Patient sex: M
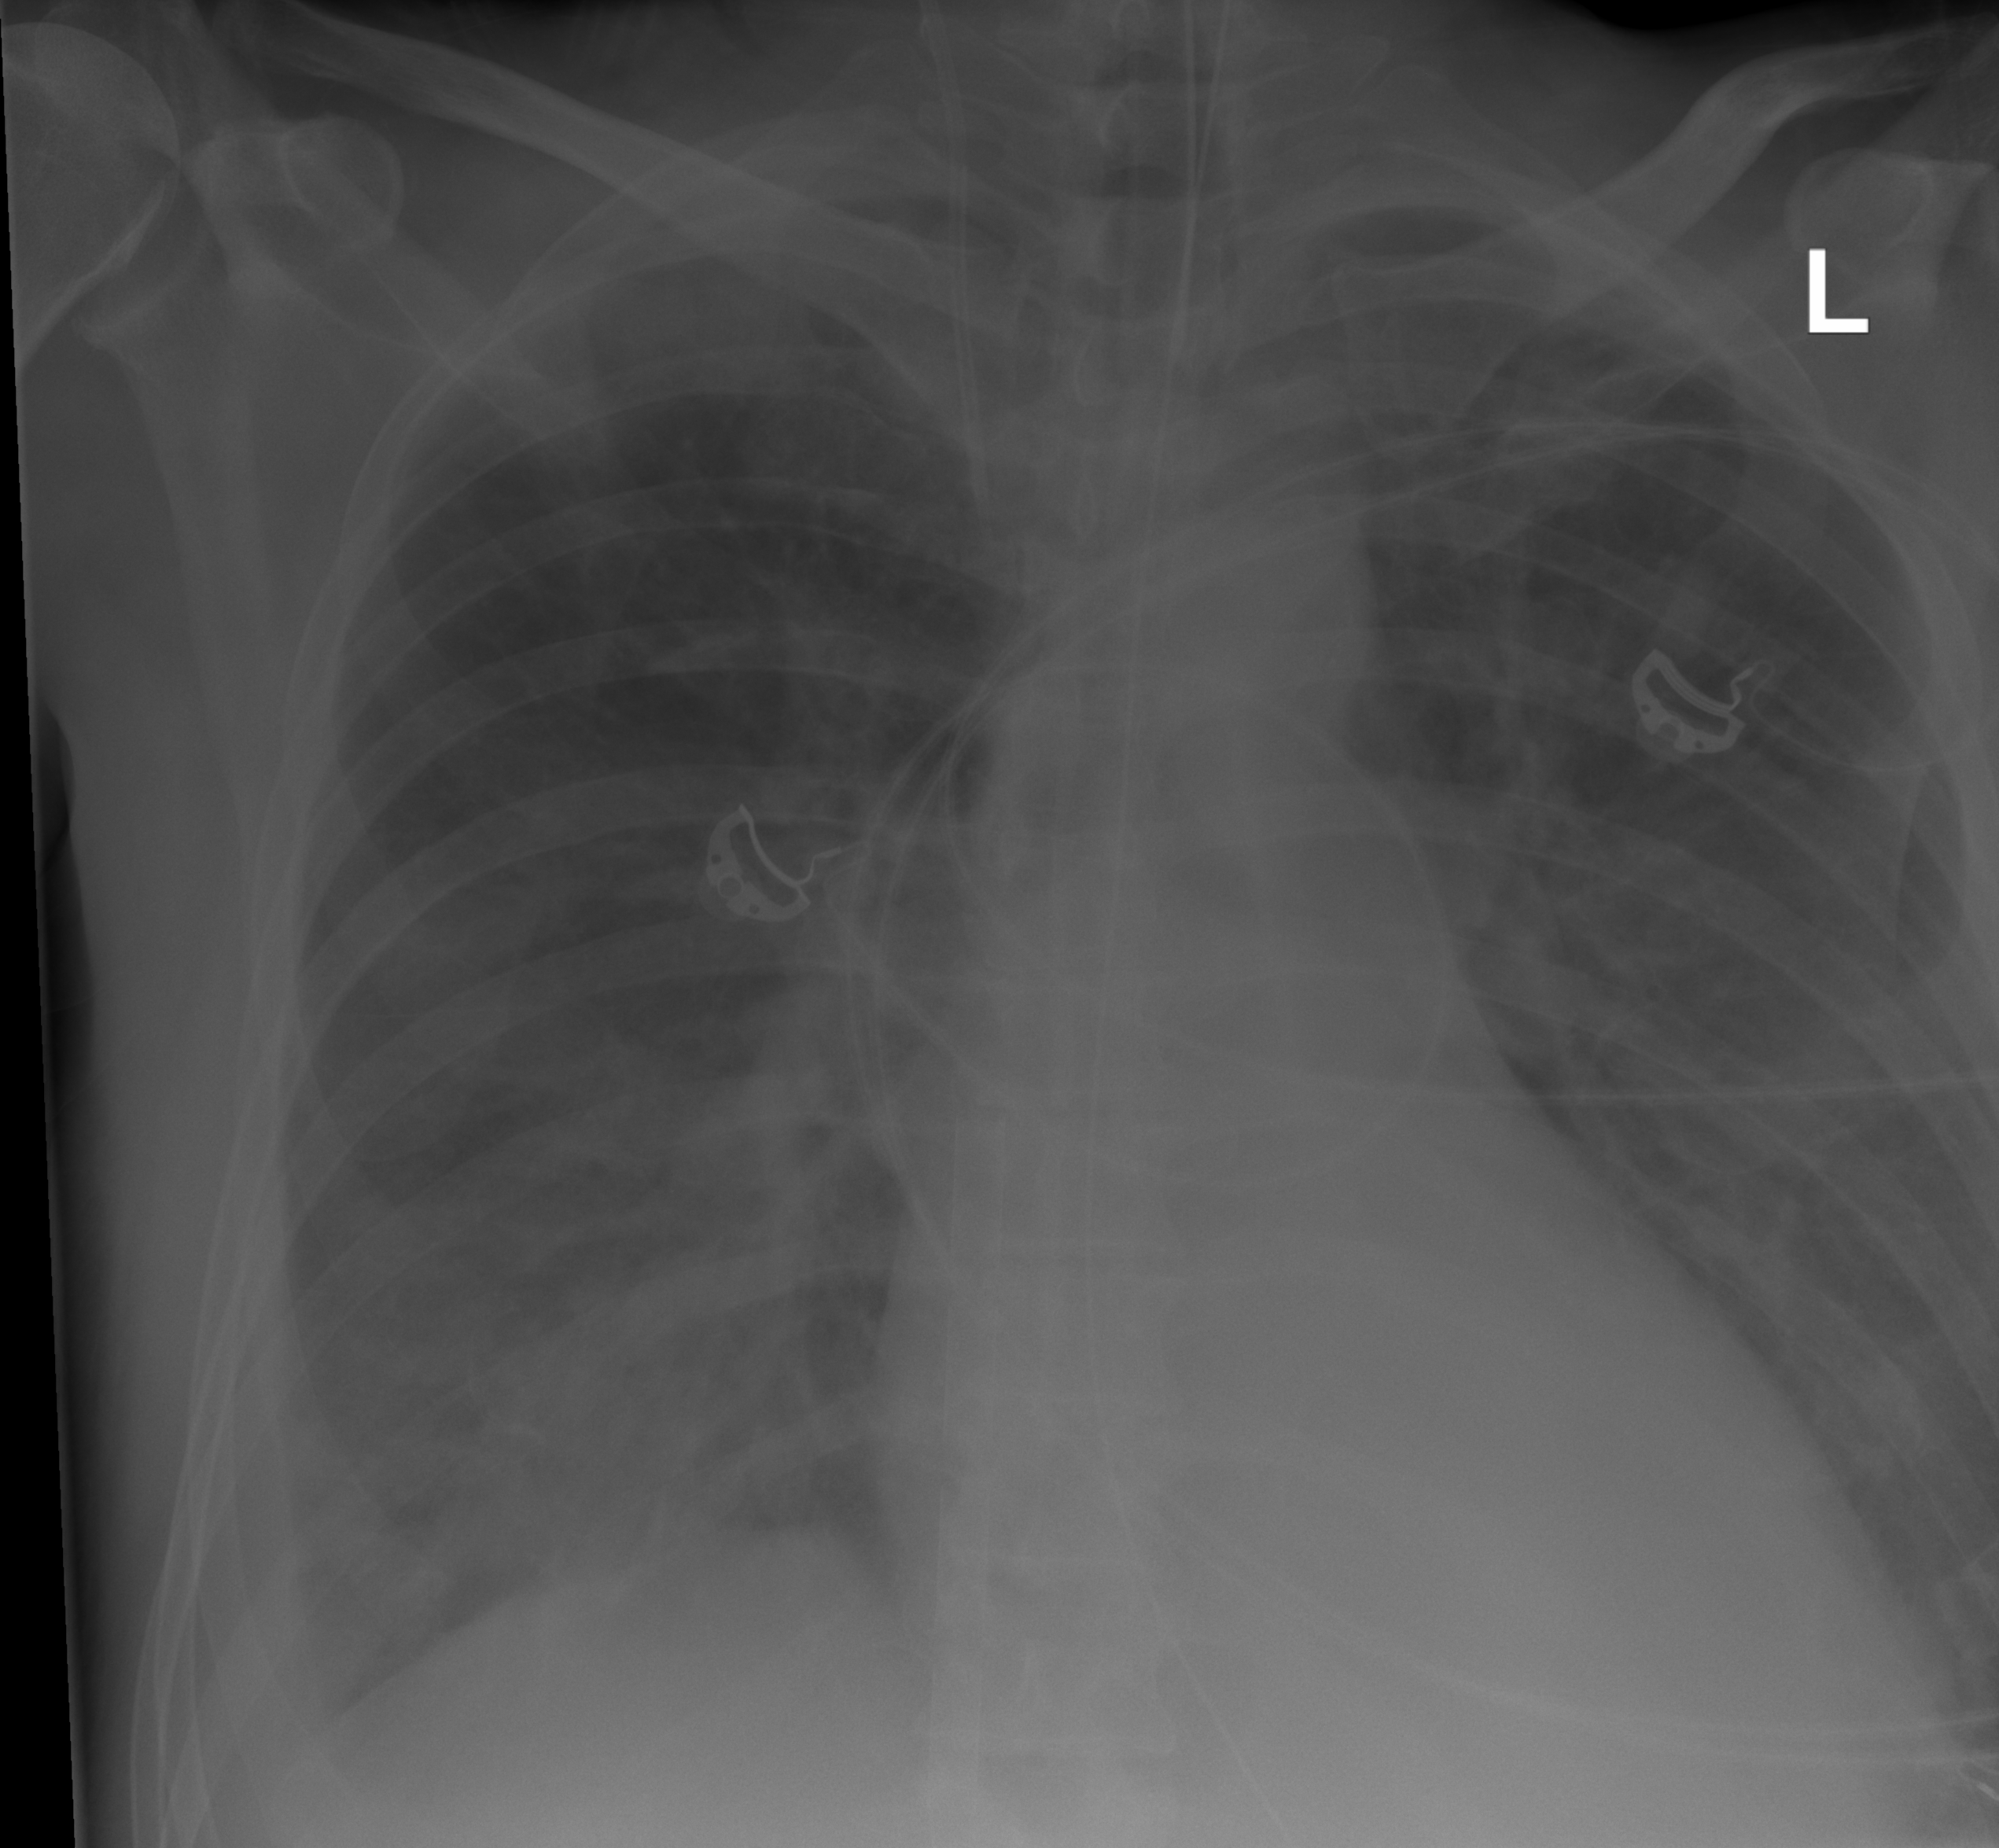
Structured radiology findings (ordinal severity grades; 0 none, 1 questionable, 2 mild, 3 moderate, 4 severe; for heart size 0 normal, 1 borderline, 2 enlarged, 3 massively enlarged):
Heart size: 2
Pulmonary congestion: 2
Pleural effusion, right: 2
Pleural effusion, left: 2
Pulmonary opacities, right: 2
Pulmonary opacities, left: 0
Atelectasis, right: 2
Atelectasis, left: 2